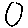
Label: circle